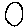
Label: circle